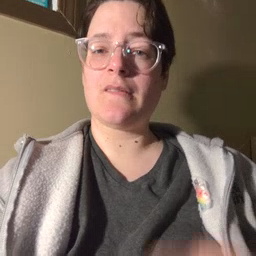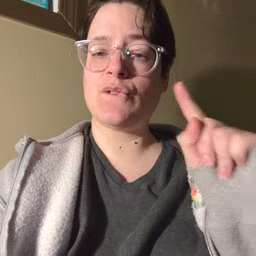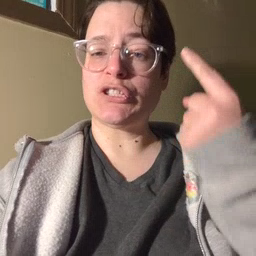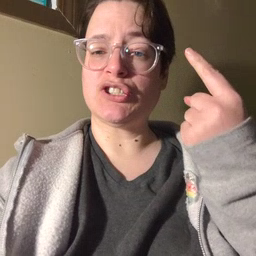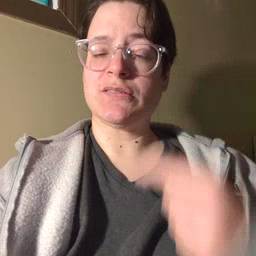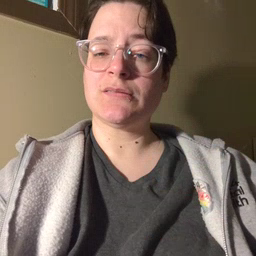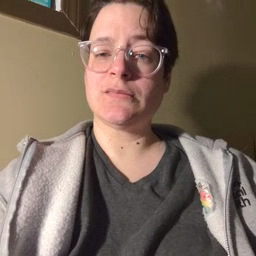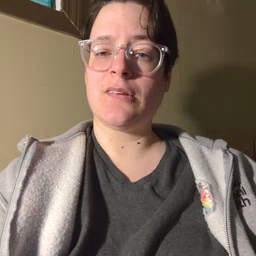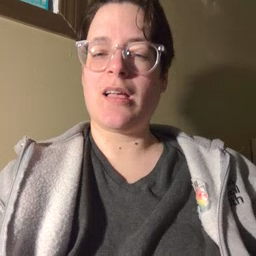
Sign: first